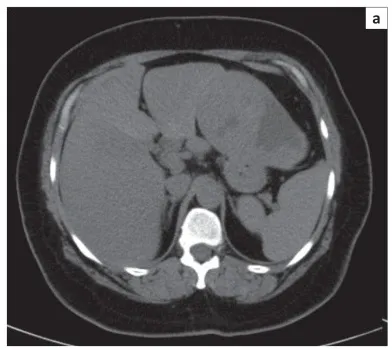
Non-contrast computed tomography scan (a) showing a mass lesion which appears separated from the liver and is causing scalloping of the left lobe, closely abutting the lesser curvature of the stomach and appearing inseparable from it.
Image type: radiology (ct)